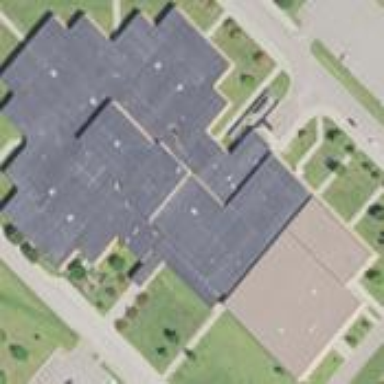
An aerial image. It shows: School building.